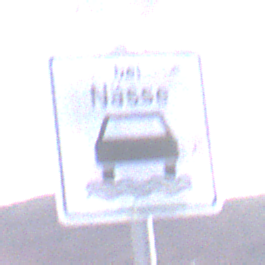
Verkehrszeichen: BeiNaesse
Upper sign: Geschwindigkeit100
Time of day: Dusk
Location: Outdoor (Nature)
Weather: Clear
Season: NotSpecified
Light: Natural